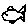
Label: fish